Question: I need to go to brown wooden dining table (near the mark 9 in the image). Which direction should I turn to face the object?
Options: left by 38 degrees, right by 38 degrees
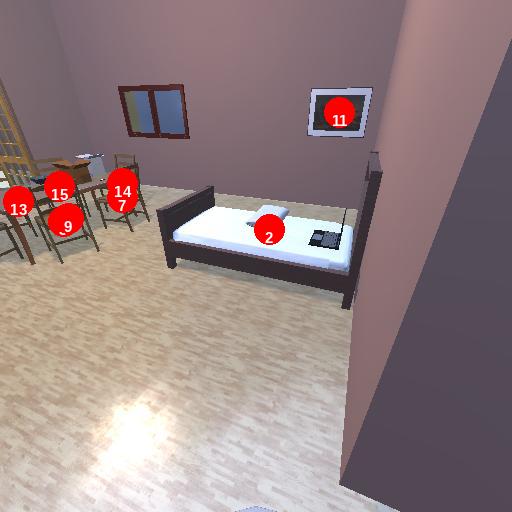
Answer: left by 38 degrees